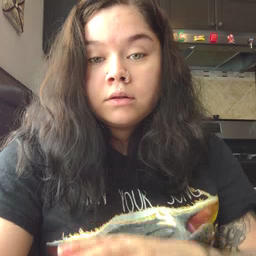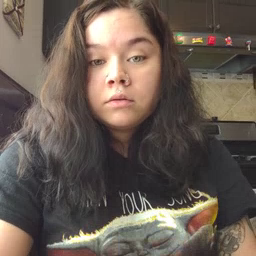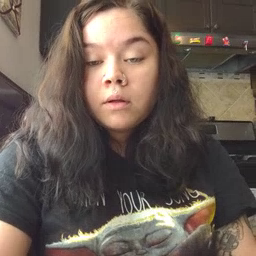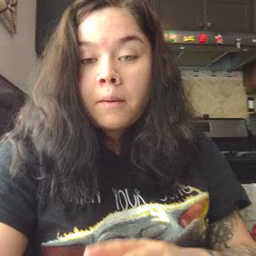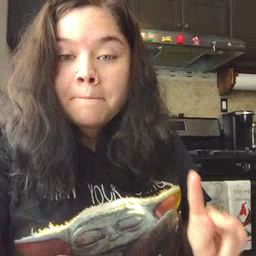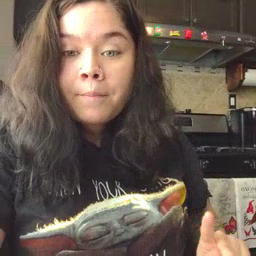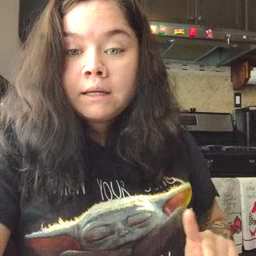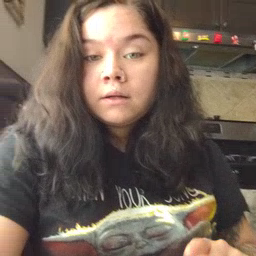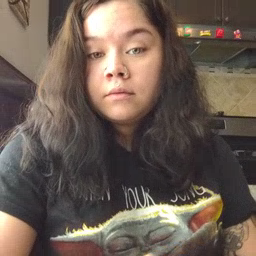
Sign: puppy